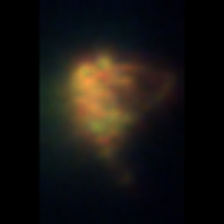
Taxon: Unknown_detritus
Group: Unknown